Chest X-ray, PA view. Patient: 73 years old, sex M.
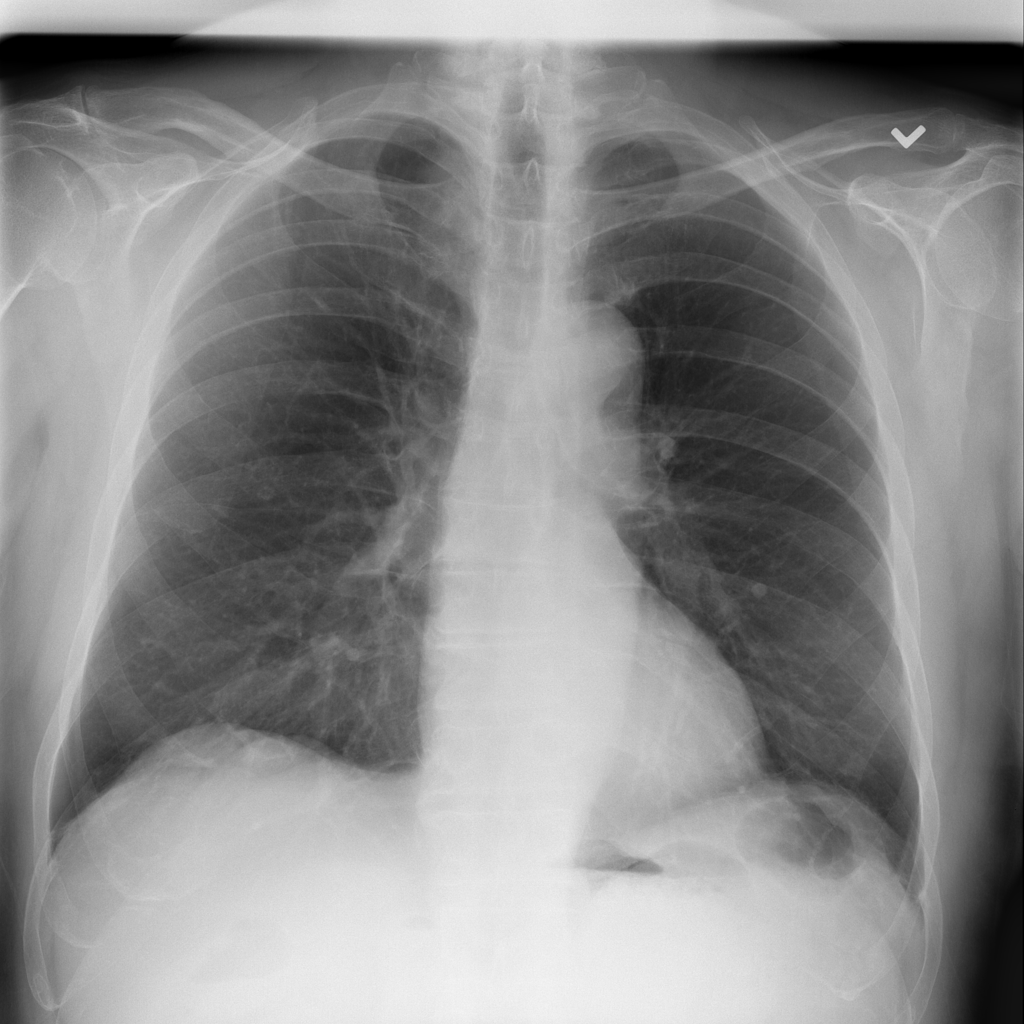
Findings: No Finding